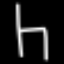
Label: chair